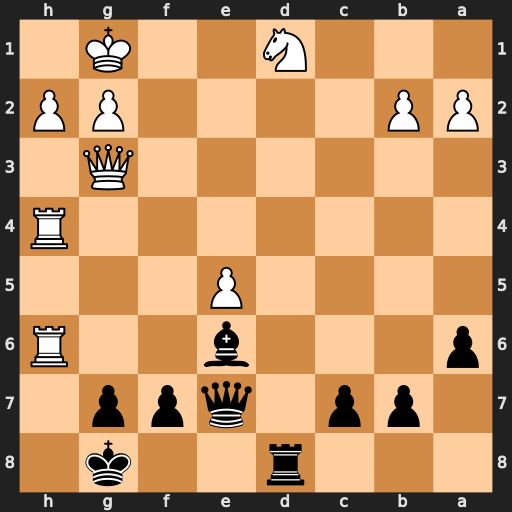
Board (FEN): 3r2k1/1pp1qpp1/p3b2R/4P3/7R/6Q1/PP4PP/3N2K1
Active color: b
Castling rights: -
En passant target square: -
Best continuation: Rxd1+ Kf2 Qc5+